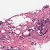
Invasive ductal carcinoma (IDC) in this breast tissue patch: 1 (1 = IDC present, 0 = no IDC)